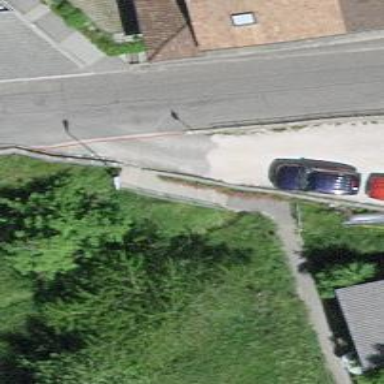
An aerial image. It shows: Concrete path.